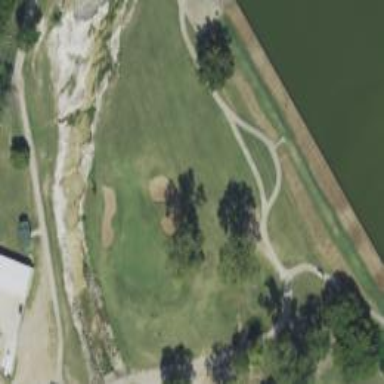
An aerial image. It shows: View of golf hole.